Field crop: maize
Growth stage: 2
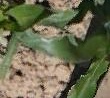
Species: maize